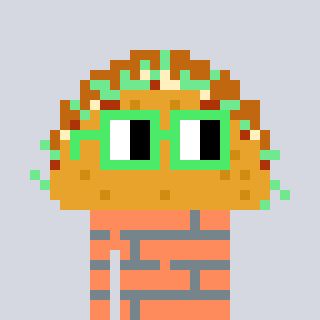
a pixel art character with square light green glasses, a taco-shaped head and a peachy-colored body on a cool background